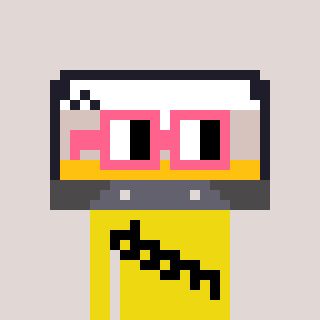
a pixel art character with square pink glasses, a cassette tape-shaped head and a yellow-colored body on a warm background